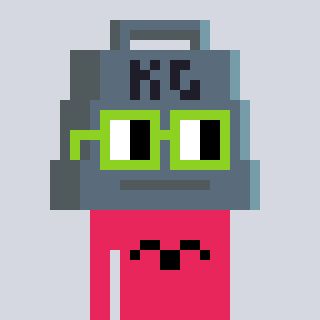
a pixel art character with square light green glasses, a weight-shaped head and a redpinkish-colored body on a cool background